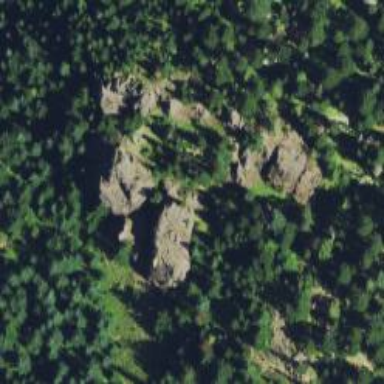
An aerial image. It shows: Landscape dominated by bare rock.